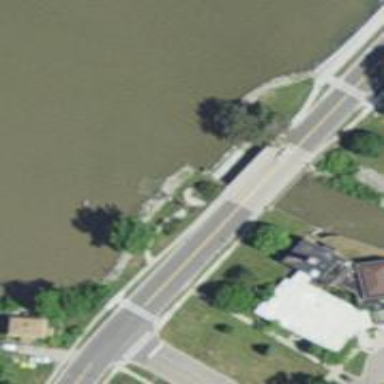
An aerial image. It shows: Footway on bridge.